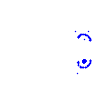
Particle: electron